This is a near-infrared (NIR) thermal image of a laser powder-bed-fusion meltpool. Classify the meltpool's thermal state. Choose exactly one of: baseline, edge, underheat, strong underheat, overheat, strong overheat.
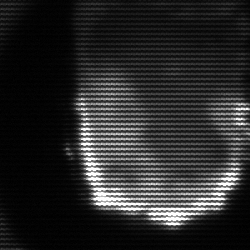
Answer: baseline